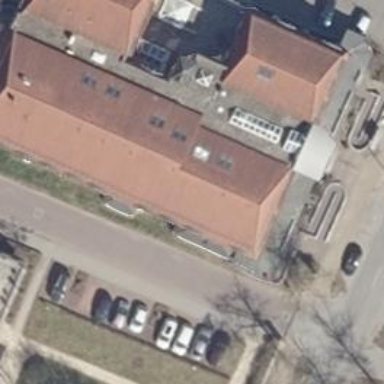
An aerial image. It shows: Clinic building providing healthcare services.